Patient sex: M
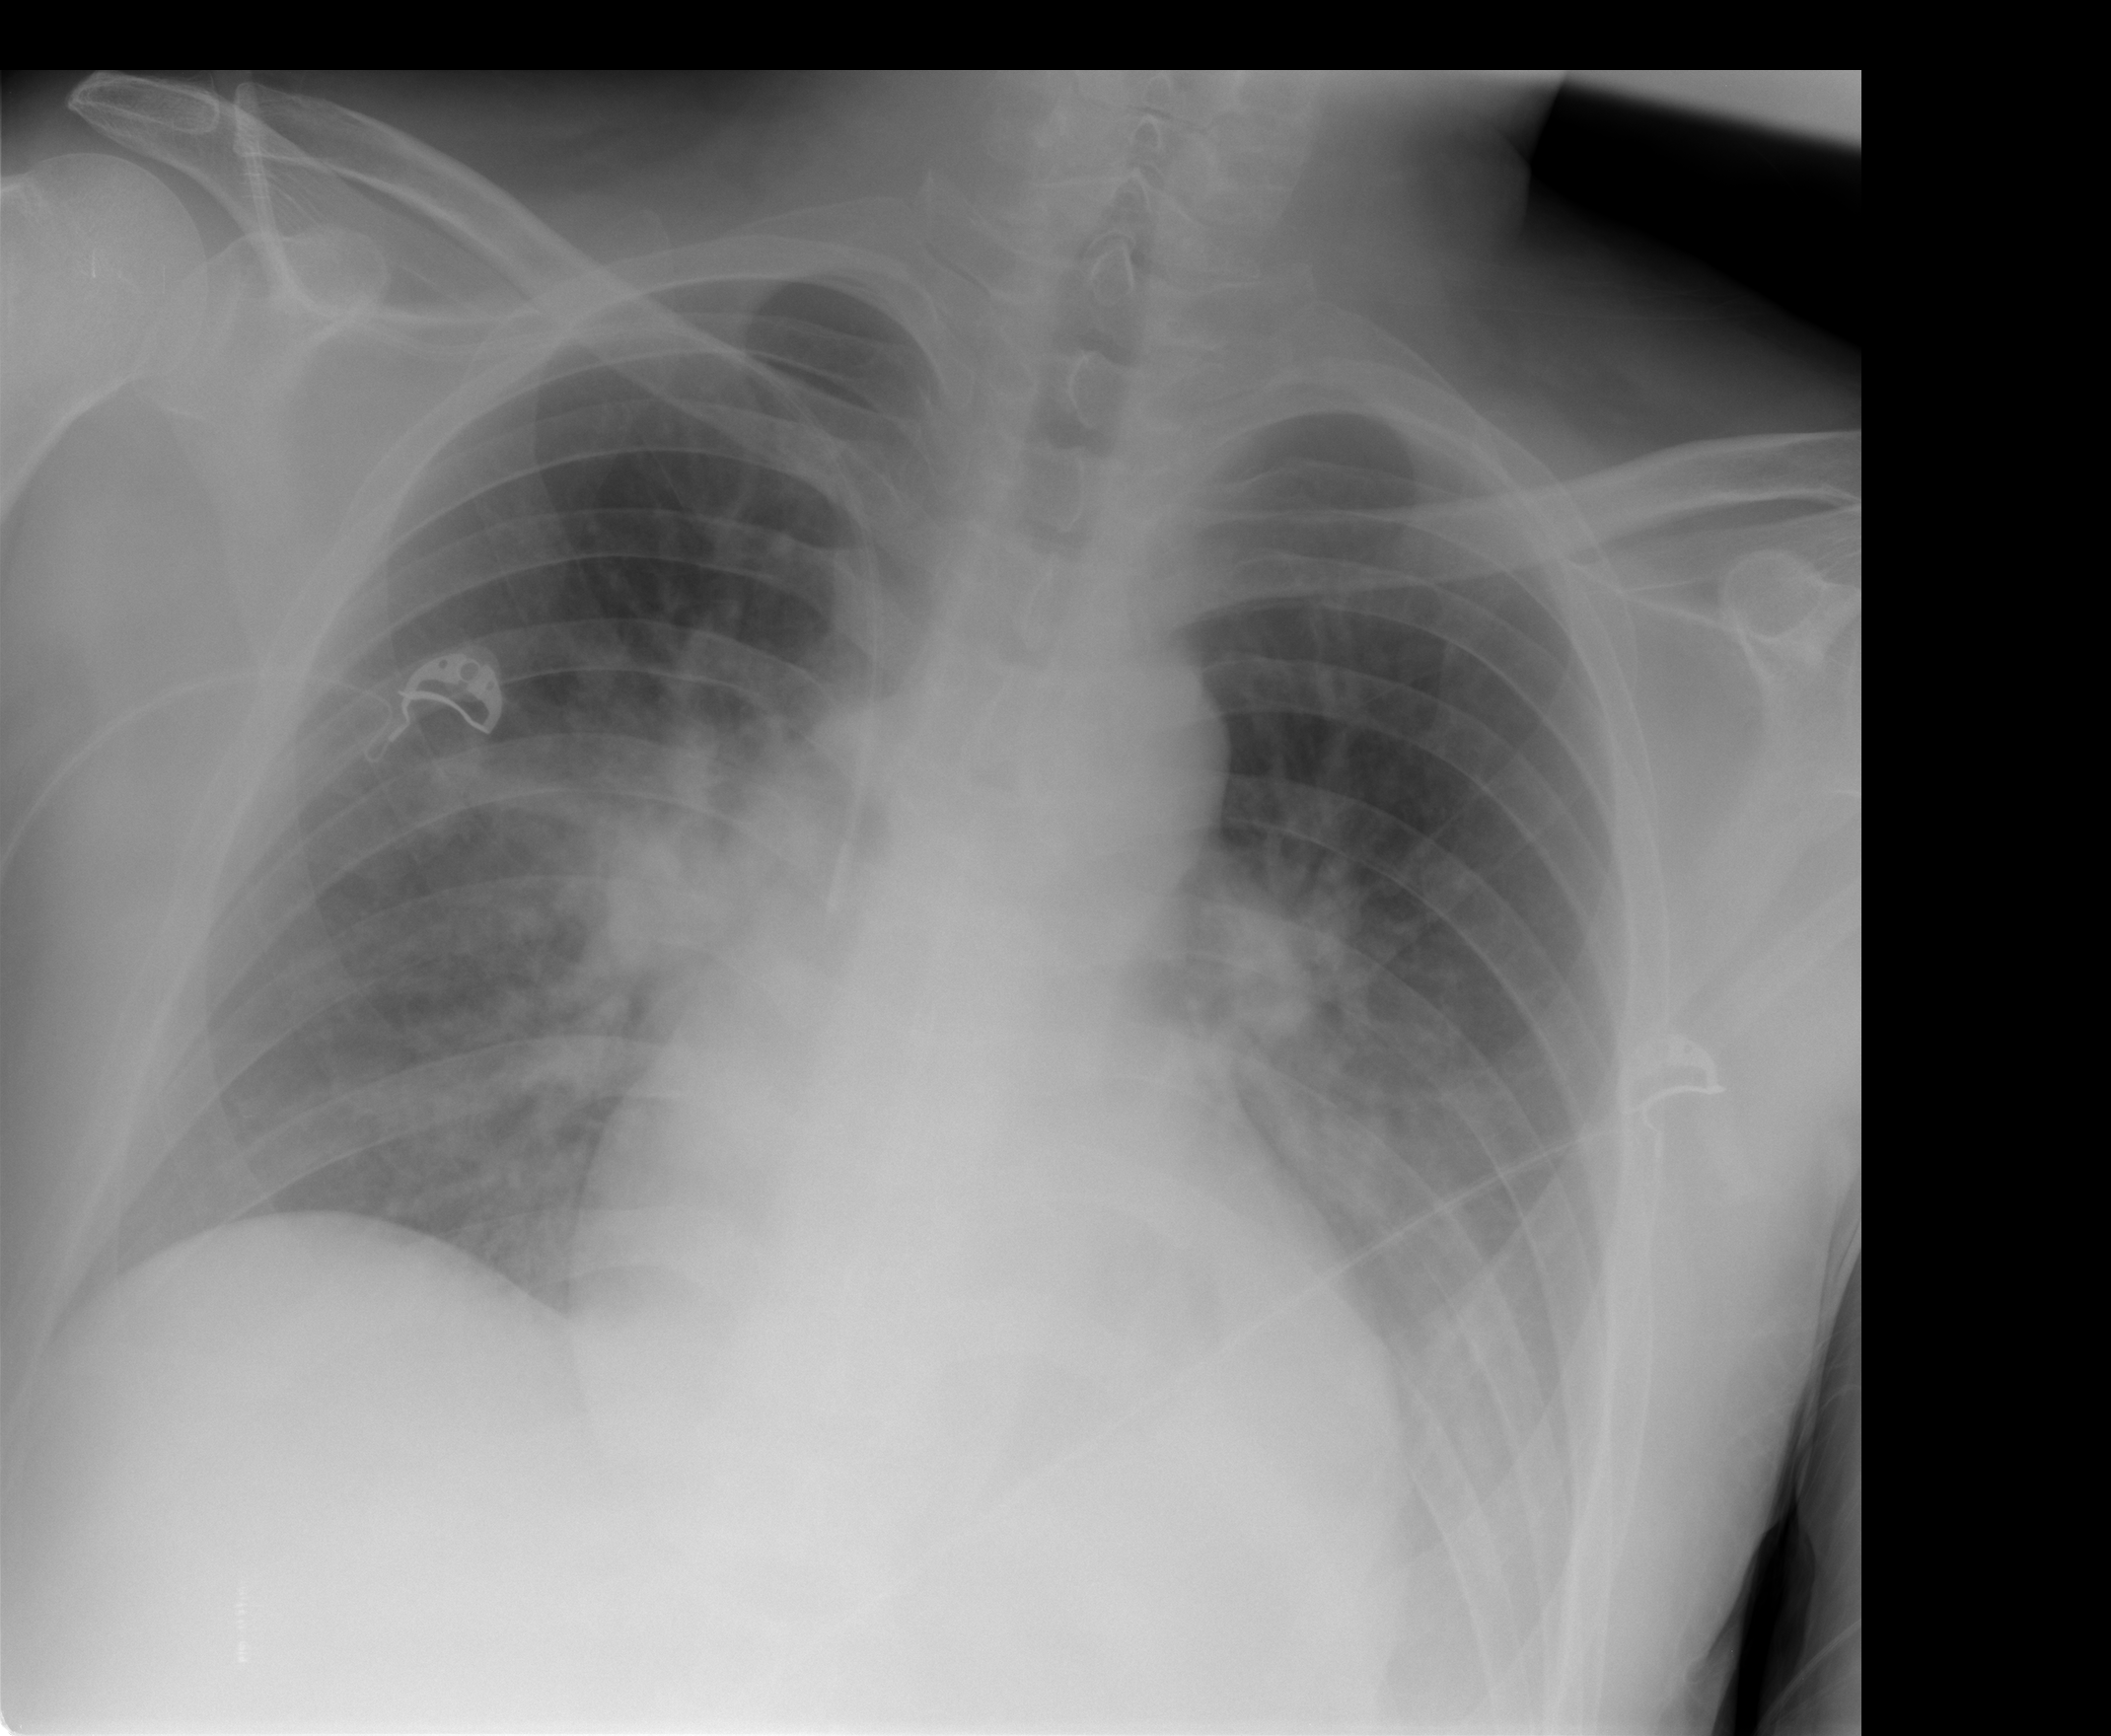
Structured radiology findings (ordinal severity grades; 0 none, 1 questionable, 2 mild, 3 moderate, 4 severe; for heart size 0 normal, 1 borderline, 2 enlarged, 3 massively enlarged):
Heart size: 0
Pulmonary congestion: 3
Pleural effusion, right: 0
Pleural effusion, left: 2
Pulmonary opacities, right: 2
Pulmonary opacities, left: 2
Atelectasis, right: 2
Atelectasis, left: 2